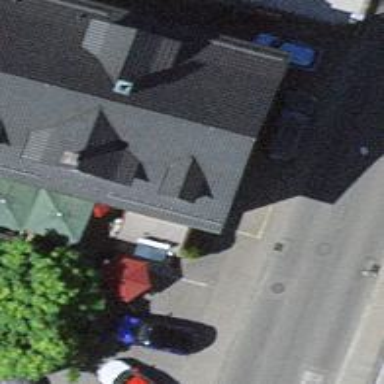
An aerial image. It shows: Restaurant.